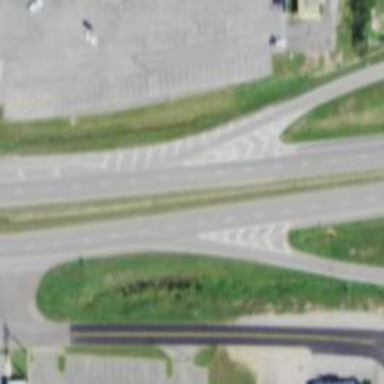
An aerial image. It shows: Primary highway with asphalt surface and dual carriageway.